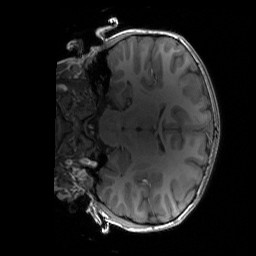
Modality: T1w
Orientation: coronal
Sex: male
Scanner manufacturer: siemens
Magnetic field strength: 3 T
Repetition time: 1.9 s
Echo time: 0.00243 s